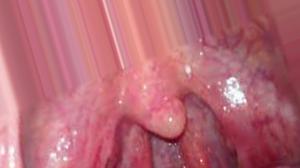
Condition: Mouth Ulcer